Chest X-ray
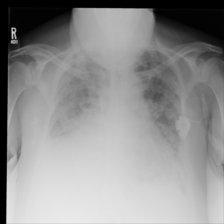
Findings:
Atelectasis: negative
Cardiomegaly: negative
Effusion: positive
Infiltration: negative
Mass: negative
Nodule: negative
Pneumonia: negative
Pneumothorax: negative
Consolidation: negative
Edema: negative
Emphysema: negative
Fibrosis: negative
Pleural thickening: negative
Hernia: negative